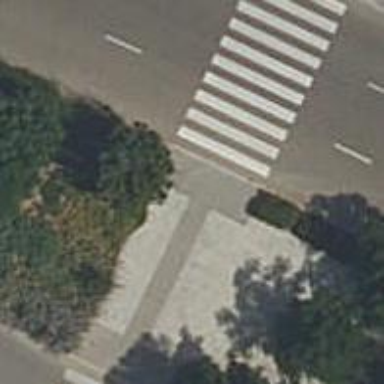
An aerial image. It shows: Zebra crossing on footway.